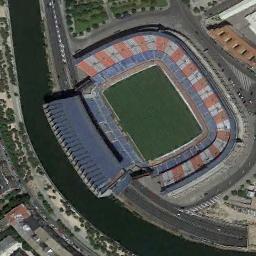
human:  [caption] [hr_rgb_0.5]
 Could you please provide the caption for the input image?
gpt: The stadium is next to some buildings and a river .

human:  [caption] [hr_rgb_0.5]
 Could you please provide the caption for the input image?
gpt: This stadium has a row of white signs on each side .

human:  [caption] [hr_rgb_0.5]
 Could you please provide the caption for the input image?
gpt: The square gymnasium and residential area are separated by a river .

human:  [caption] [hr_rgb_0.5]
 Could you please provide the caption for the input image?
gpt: There are many cars on the road near the stadium .

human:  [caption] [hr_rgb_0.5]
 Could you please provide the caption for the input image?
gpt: The stadium is beside a river .